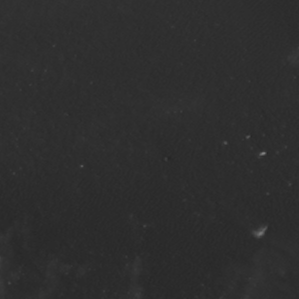
Label: non_frost